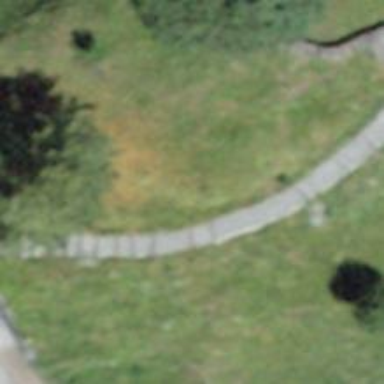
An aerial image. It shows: Path with sett surface.